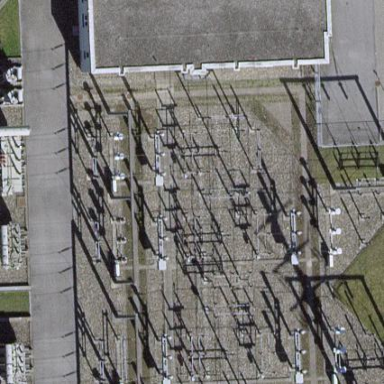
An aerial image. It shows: Transmission level substation.